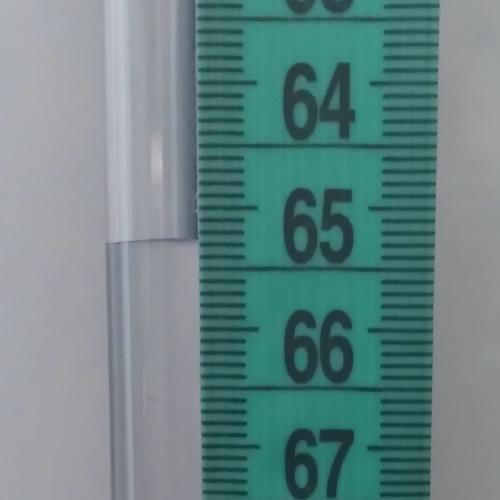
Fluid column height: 65.3 cm